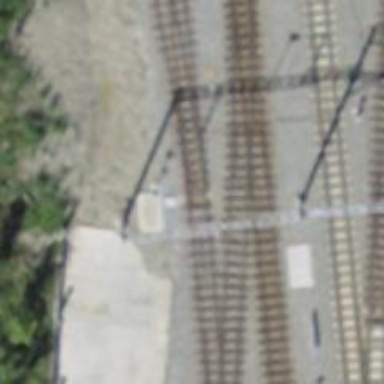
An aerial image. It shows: Narrow-gauge railway in service yard. The railway is electrified with contact line.